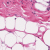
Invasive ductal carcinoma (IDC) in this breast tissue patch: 0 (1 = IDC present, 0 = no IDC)